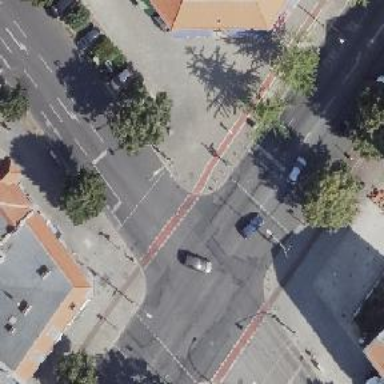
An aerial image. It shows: Tertiary road with asphalt surface. There is parking available on the left side of the street.